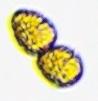
Label: Margalefidinium